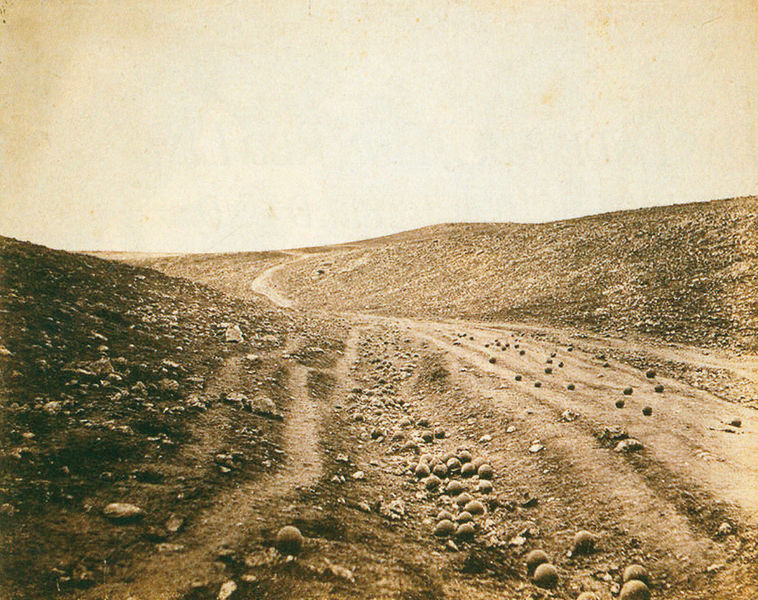
Titel: The valley of the shadow of death
Künstler: Roger Fenton
Schlagwörter: felsen, himmel, schatten, landschaft, sand, braun, schwarz, strasse, weiss, weg, wiese, stein, steine, bach, einsamkeit, horizont, hügel, pflanzen, tal, schotter, spuren, fels, hang, leer, verlassen, wüst, wüste, öde, geröll, schlucht, sepia, spur, sturm, foto, fotografie, photographie, einöde, trostlos, schwarz-weiss, kugeln, photo, hügelig, ländlich, karg, kraut, sephia, unkrau